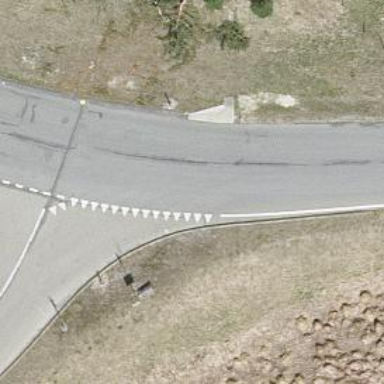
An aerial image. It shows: Bus stop along the road.